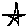
Label: star